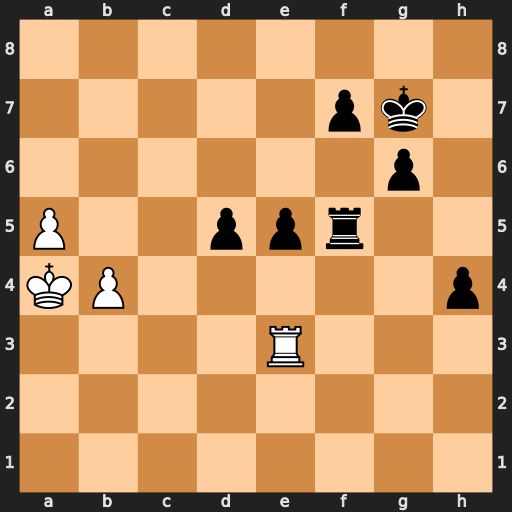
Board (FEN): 8/5pk1/6p1/P2ppr2/KP5p/4R3/8/8
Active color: w
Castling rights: -
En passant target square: -
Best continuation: a6 Rf6 b5